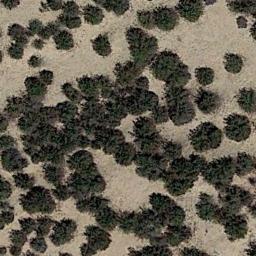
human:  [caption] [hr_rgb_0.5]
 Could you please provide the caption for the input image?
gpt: Some connected green chaparrals grow on the wasteland .

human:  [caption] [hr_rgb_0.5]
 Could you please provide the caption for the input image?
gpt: There are dozens of trees in this desert .

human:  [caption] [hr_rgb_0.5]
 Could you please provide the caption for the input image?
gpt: Chaparral is densely distributed in the sand .

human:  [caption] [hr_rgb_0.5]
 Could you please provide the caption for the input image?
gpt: The chaparral is consist of dense bushes .

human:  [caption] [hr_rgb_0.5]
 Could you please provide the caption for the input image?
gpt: The plants in the chaparral are about the same size .